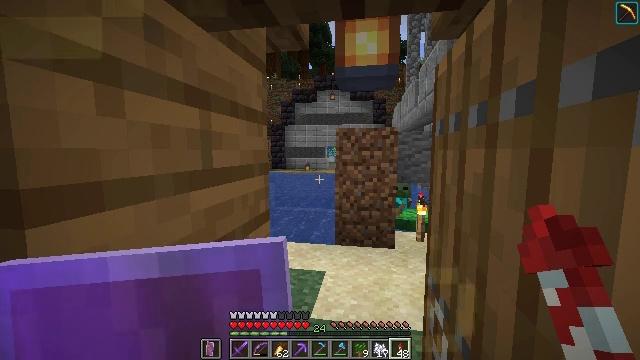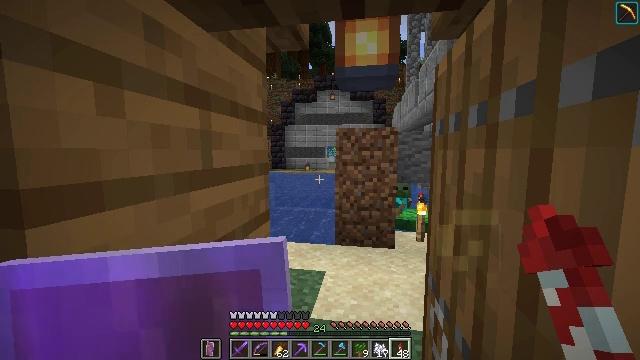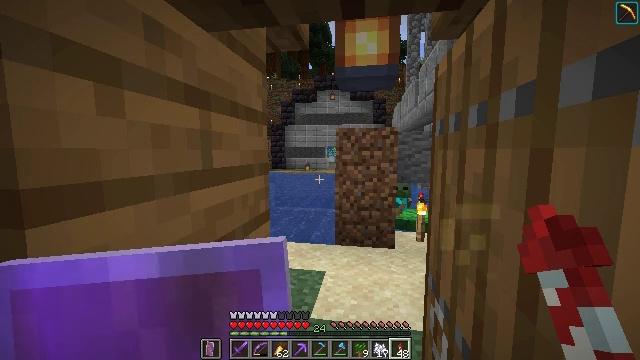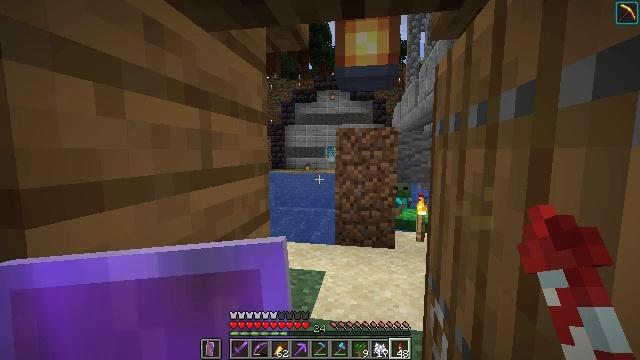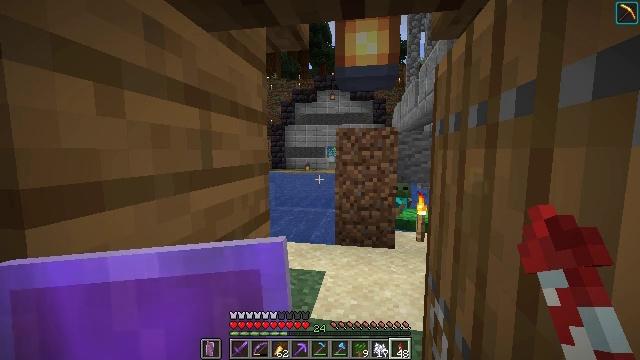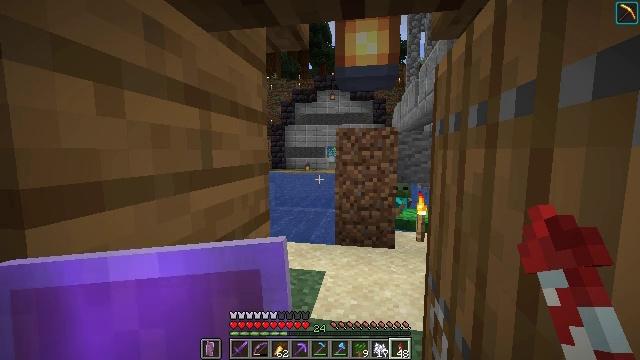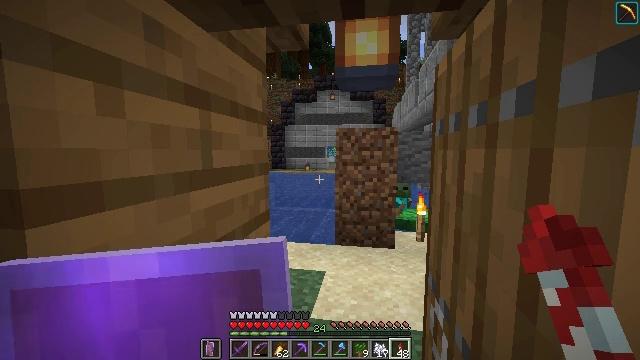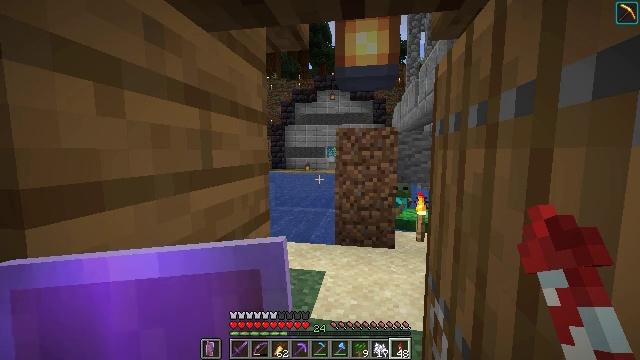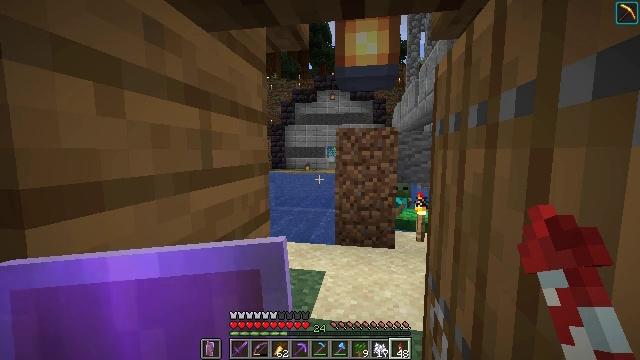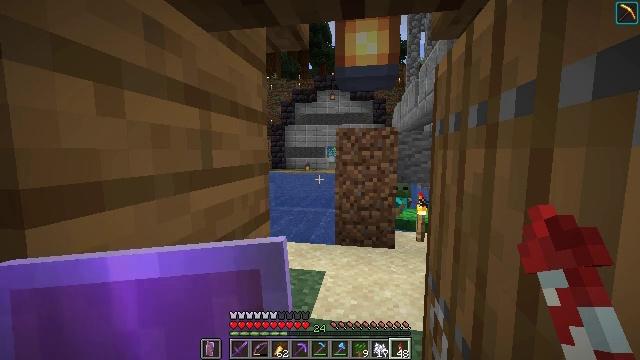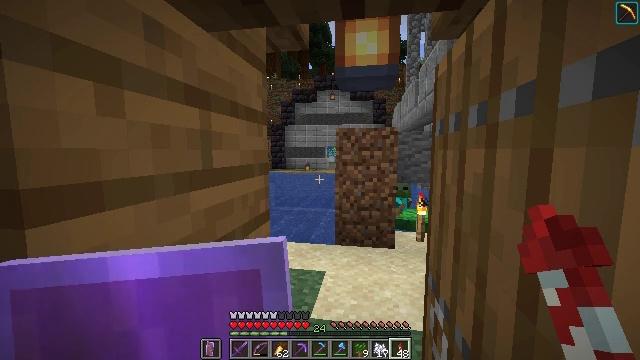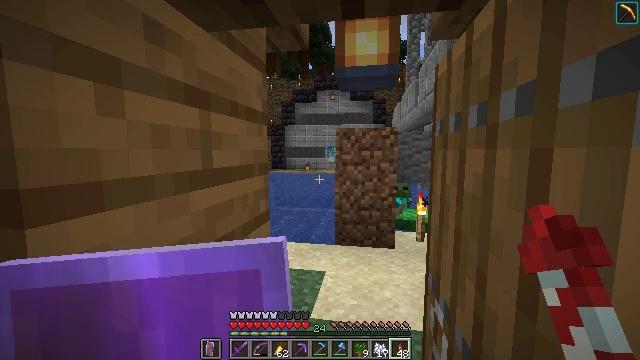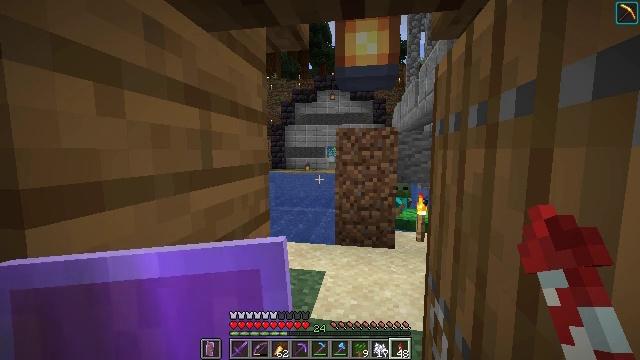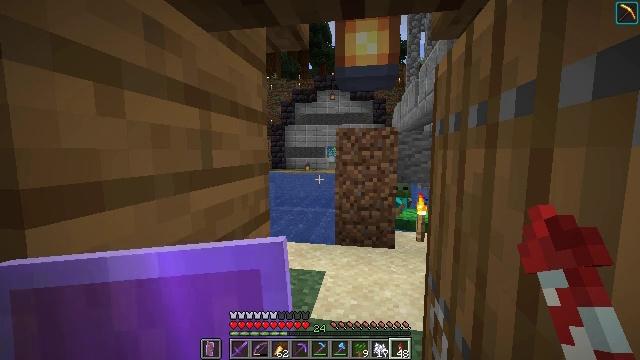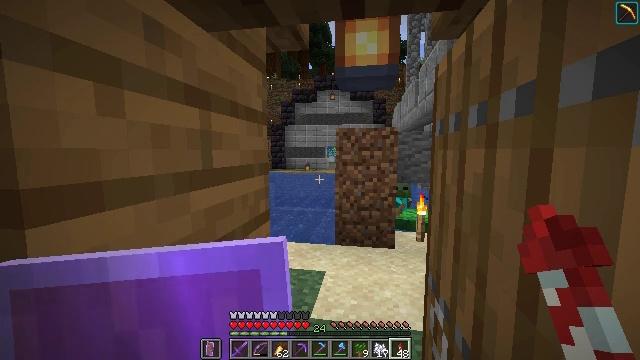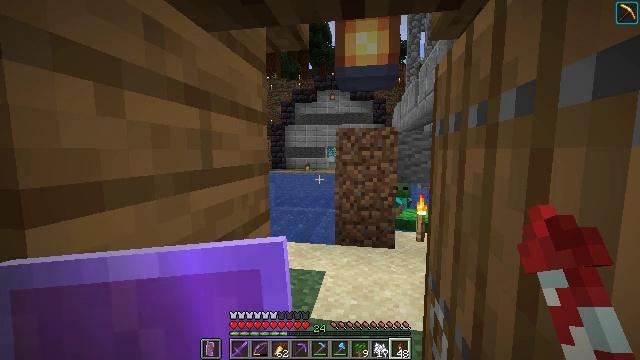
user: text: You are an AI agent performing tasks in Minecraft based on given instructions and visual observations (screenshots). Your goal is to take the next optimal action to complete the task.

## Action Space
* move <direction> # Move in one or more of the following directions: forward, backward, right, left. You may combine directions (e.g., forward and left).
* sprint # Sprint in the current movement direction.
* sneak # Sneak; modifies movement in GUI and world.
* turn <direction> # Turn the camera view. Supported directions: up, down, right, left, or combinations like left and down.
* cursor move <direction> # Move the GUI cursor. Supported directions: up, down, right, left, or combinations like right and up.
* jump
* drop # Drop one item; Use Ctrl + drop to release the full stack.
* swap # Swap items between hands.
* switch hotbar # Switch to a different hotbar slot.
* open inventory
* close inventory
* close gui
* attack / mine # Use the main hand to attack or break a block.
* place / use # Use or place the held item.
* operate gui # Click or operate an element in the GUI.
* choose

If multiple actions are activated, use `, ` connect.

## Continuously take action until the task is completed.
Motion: motion action
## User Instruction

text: Harvest dark oak log for resources.
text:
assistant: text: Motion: no_op
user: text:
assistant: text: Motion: no_op
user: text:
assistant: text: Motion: no_op
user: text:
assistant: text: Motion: no_op
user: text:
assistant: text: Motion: no_op
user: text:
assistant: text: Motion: no_op
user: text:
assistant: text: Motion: no_op
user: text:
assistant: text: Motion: no_op
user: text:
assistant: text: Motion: no_op
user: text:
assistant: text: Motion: no_op
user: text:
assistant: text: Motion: no_op
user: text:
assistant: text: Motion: no_op
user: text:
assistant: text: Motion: no_op
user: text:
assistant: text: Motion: no_op
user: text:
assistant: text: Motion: no_op
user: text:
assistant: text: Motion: no_op
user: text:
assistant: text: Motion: no_op
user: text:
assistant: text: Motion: no_op
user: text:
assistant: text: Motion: no_op
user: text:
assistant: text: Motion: no_op
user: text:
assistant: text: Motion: no_op
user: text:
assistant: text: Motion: no_op
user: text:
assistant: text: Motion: no_op
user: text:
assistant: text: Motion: no_op
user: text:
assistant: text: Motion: no_op
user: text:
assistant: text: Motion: no_op
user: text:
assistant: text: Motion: no_op
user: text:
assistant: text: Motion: no_op
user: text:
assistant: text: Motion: move forward
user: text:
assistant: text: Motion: move forward